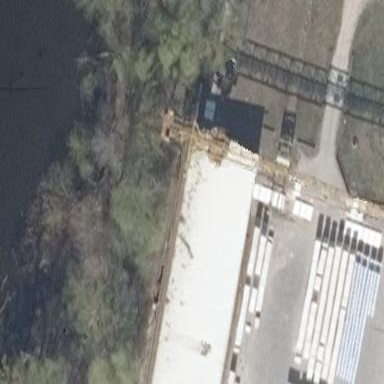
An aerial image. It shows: Industrial building.